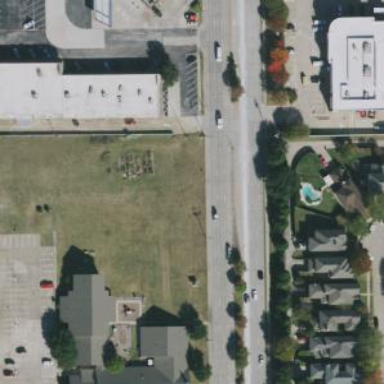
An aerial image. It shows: Secondary road with separate sidewalk.